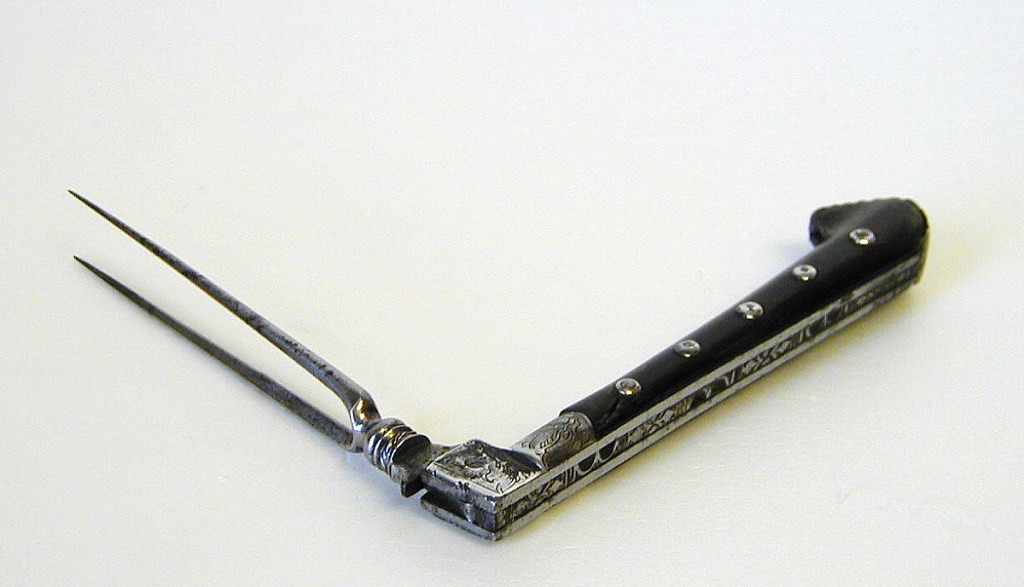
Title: Fork from Folding Cutlery Set
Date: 1680–1720
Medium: steel, silver, bone
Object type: fork
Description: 1985-103-140/141: Fork has two tines, curved shoulders, baluster-sha...;     1985-103-140: Fork with two tines, curved shoulders, baluster-sh...